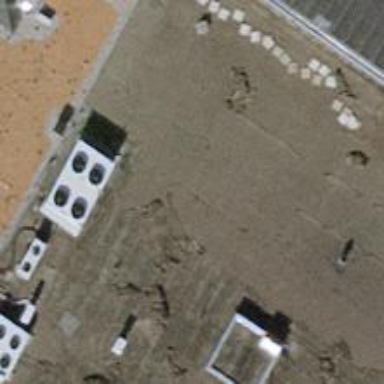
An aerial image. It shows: Solar power generator utilizing photovoltaic technology with solar photovoltaic panels.